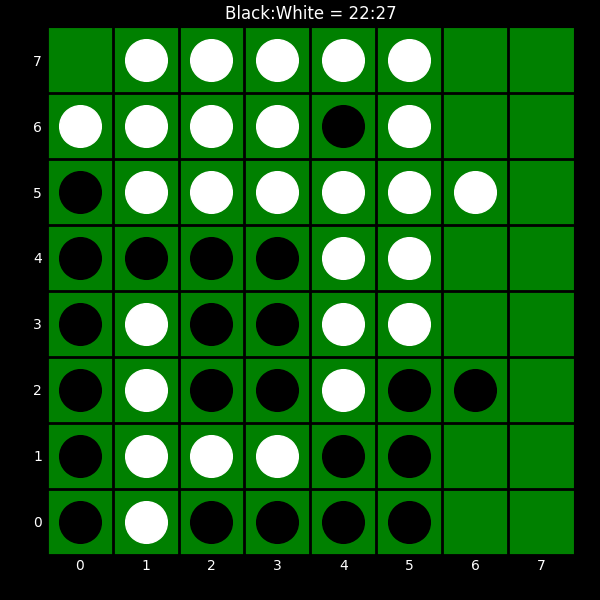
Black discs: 22
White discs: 27